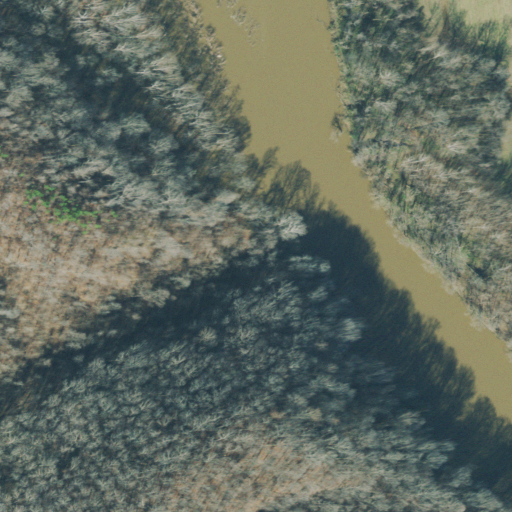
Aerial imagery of valley in Tennessee named Pigpen Hollow containing deciduous forest, open water, woody wetlands, herbaceous wetlands, mixed forest, cultivated crops, and grassland